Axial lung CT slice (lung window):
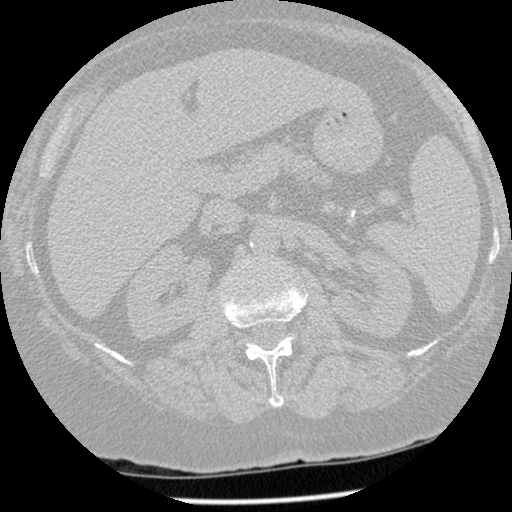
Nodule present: no